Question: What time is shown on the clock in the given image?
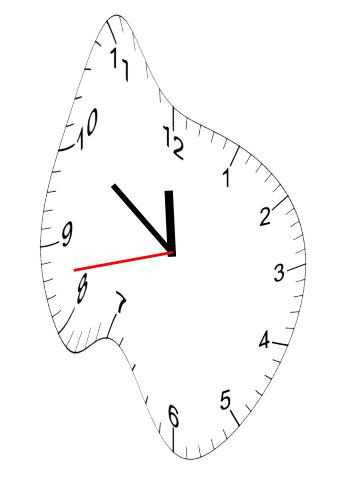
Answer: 11:50:43